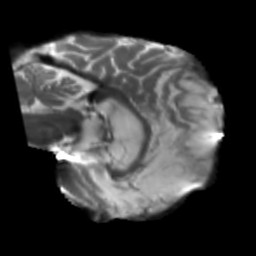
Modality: T2w
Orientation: sagittal
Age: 63
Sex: male
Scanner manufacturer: siemens
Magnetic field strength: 3 T
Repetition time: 5.25 s
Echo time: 0.08 s